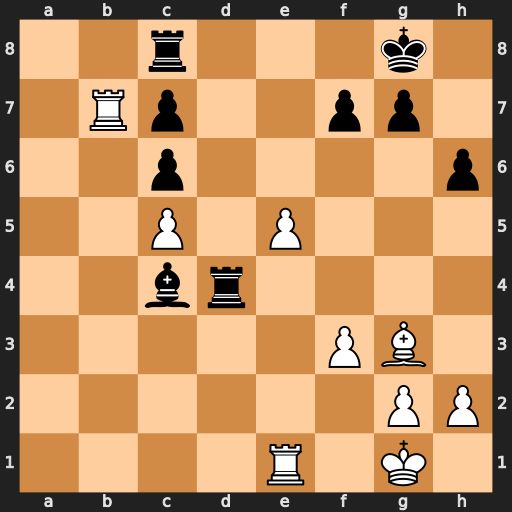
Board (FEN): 2r3k1/1Rp2pp1/2p4p/2P1P3/2br4/5PB1/6PP/4R1K1
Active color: w
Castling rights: -
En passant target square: -
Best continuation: Rb4